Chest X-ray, PA view. Patient: 58 years old, sex M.
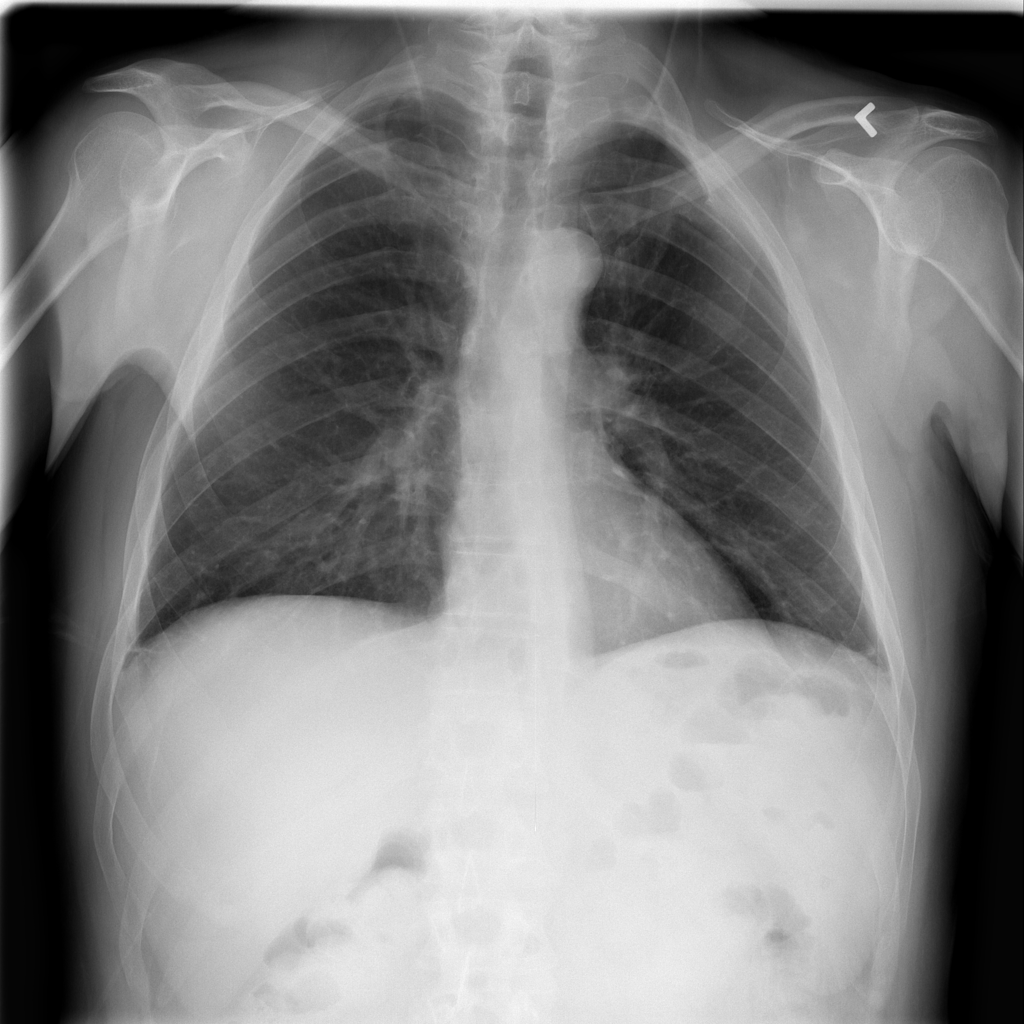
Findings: Atelectasis, Nodule